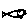
Label: fish